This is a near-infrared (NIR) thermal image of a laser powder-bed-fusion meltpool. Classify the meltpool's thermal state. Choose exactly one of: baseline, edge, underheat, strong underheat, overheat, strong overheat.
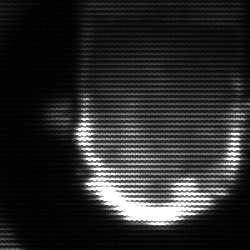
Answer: baseline